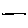
Label: line